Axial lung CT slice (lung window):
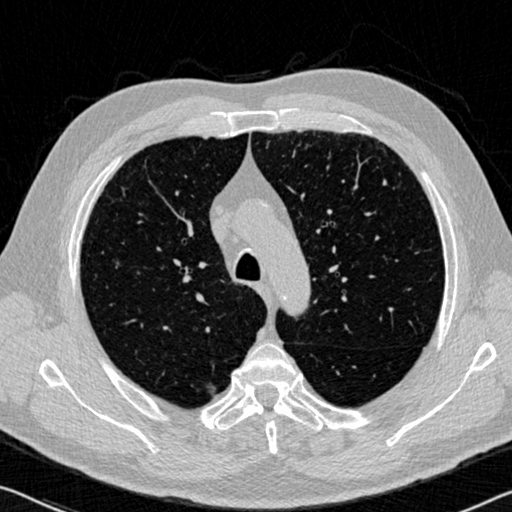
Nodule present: yes
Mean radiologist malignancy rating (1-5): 2.333